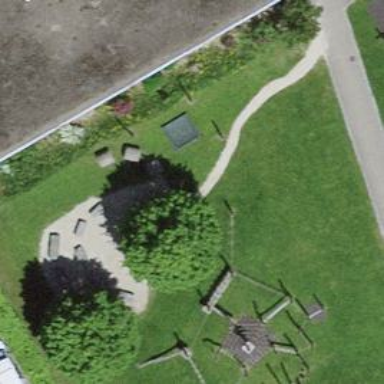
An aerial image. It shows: Playground area for leisure land.